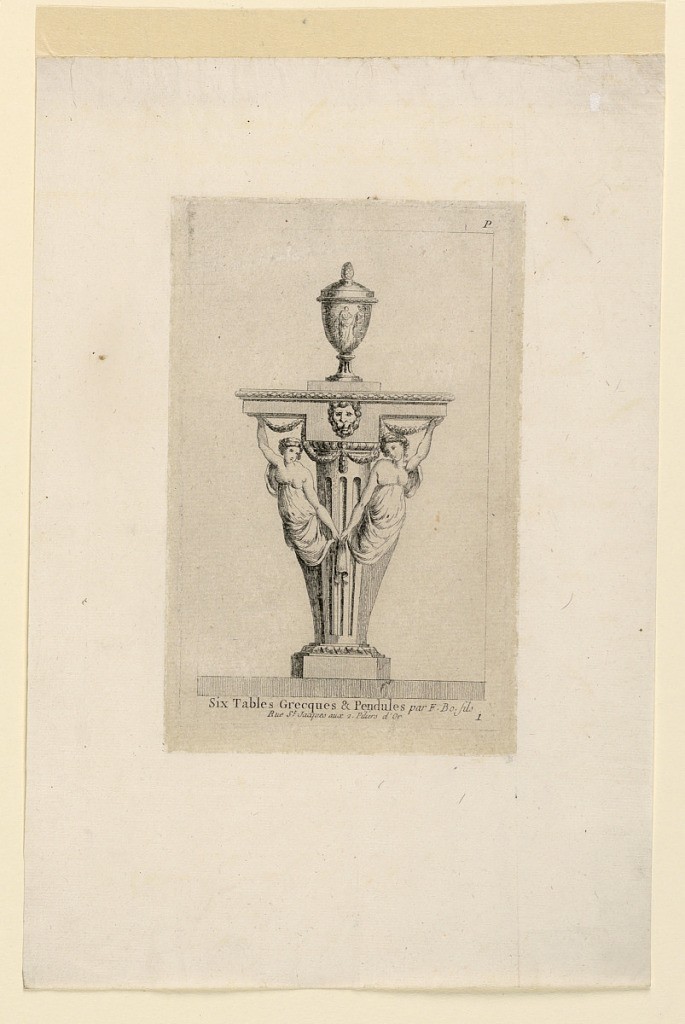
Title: Design for Table, Plate 1 from, "Six Tables Grecques & Pendules"
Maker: Juste-François Boucher, French, 1736 – 1782
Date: ca. 1780
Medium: Etching on paper
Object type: Print
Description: A fluted column flanked by two female gaines forms the support. An urn on top. Framing lines at right and in part of the top.